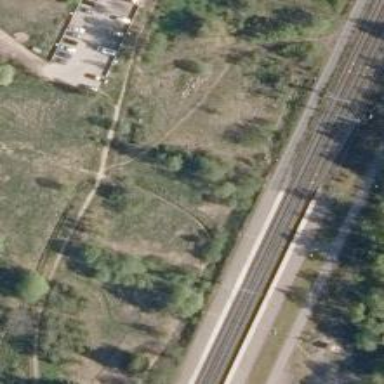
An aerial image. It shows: Path.